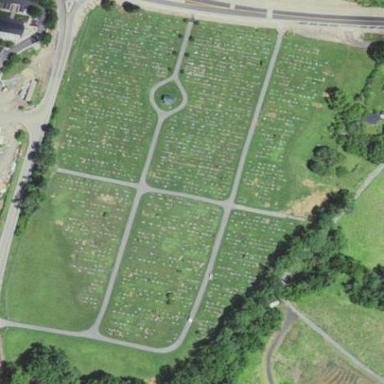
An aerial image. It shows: Graveyard area designated as cemetery.